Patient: sex M, age 49
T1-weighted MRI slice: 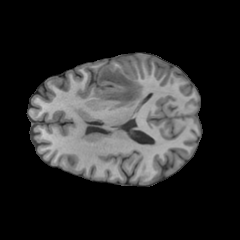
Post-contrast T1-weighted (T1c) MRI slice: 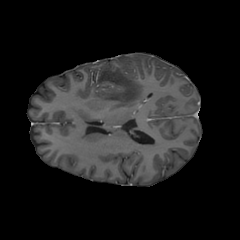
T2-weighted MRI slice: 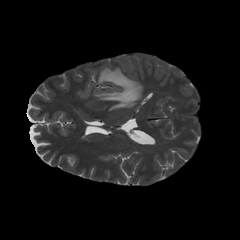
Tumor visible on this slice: yes
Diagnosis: Glioblastoma, IDH-wildtype
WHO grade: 4